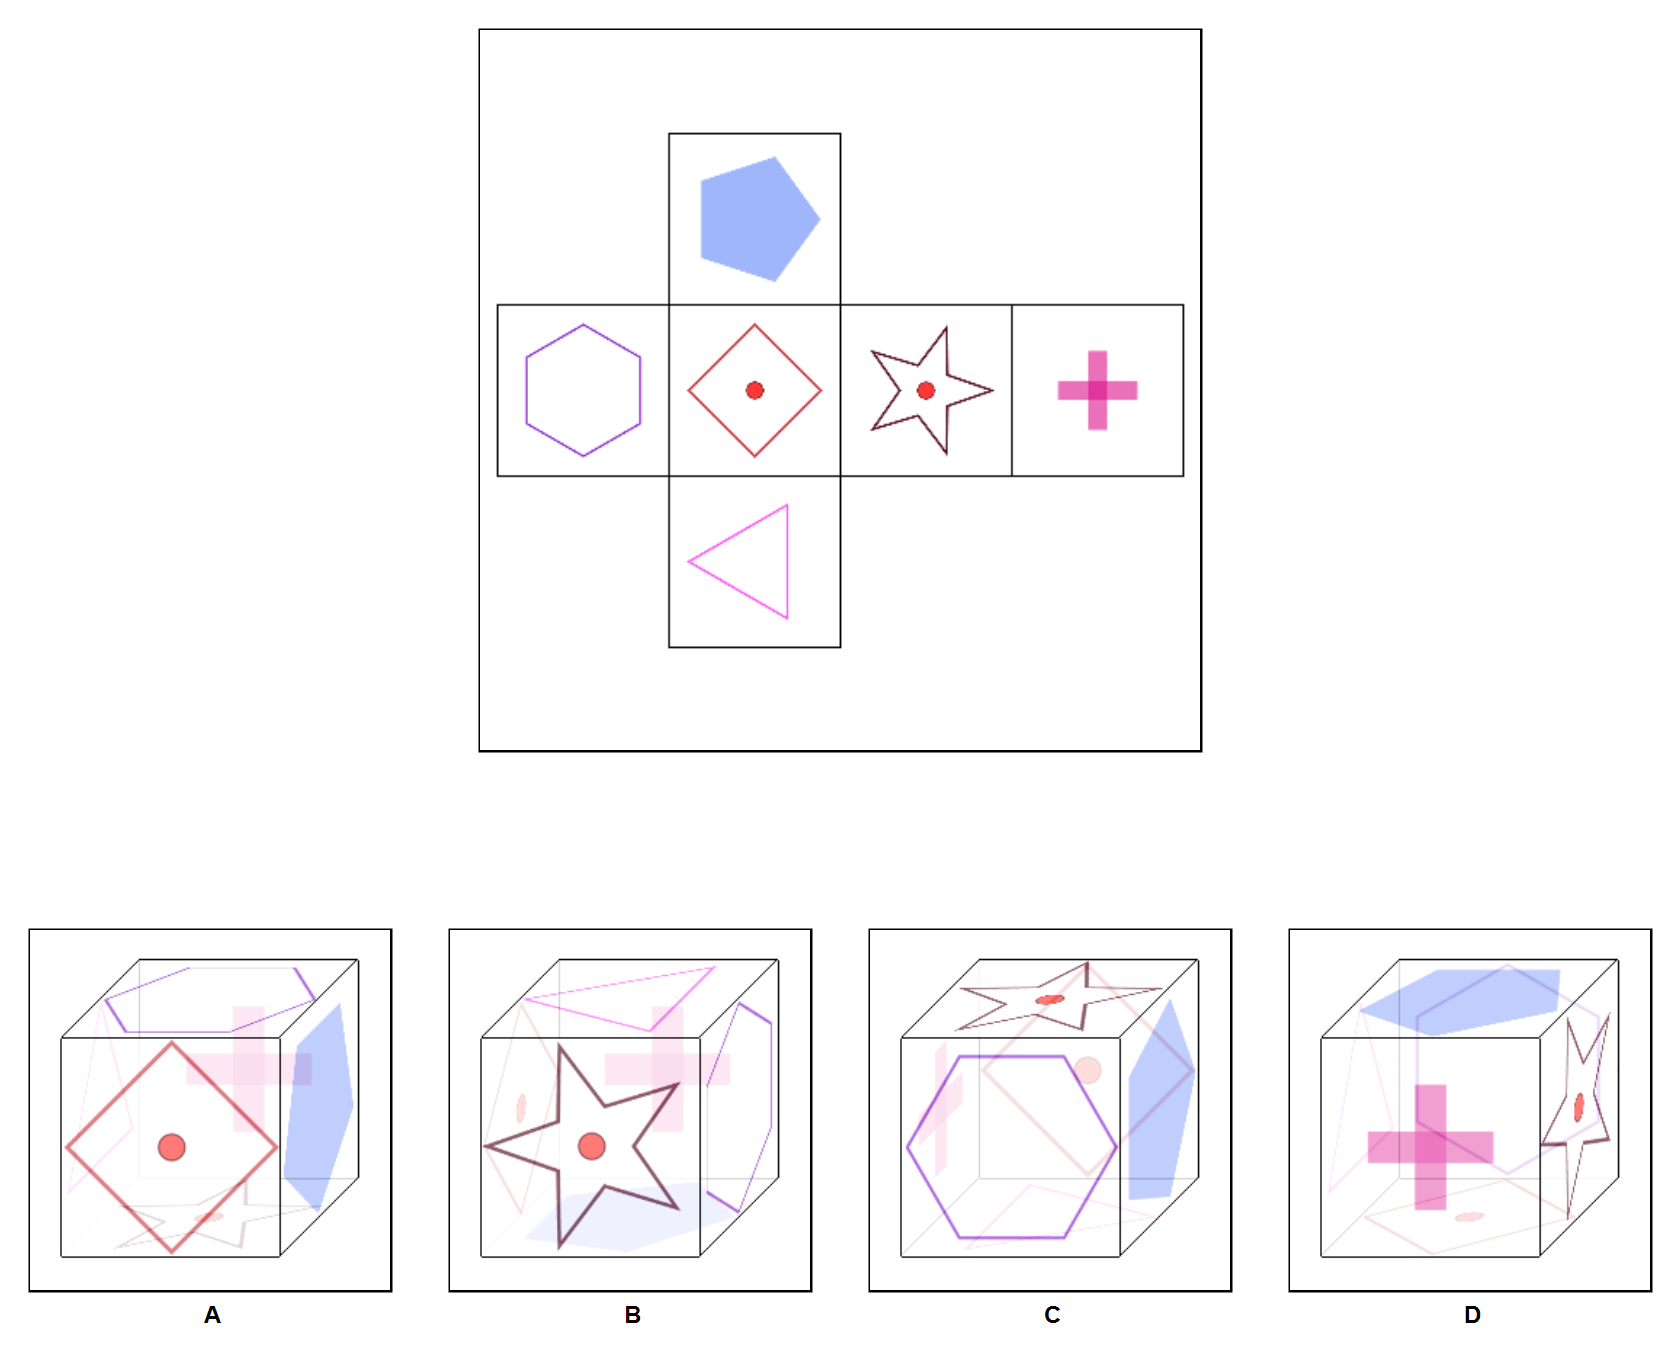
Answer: A